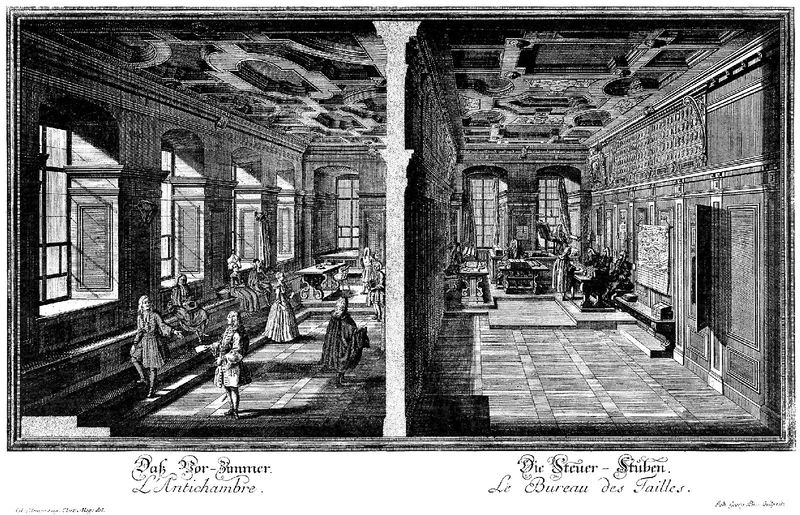
Titel: Rathaus in Augsburg
Künstler: Elias Holl
Standort: Augsburg, Maximilianstraße (EU - D - B)
Schlagwörter: mann, schatten, frauen, menschen, sitzen, fenster, frau, holz, kleid, kleider, licht, männer, raum, schwarz, tisch, tische, zeichnung, zimmer, gebäude, herren, rock, barock, stehen, bild, mantel, adel, decke, schrift, bilder, zwei, hof, weis, französisch, stuck, deutsch, gewölbe, buch, druck, stich, seite, fliesen, text, räume, kassetten, landkarte, englisch, antichambre, stick, voll, täfelung, signatr, steuer, vorzimmer, stuben, steur